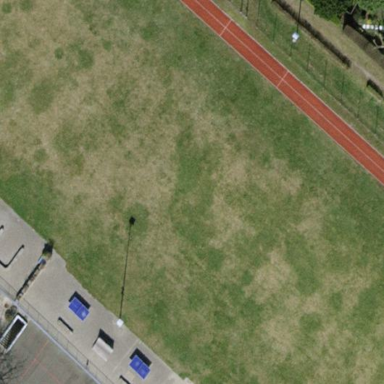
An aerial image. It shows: Soccer pitch with grass surface for leisure and sports.